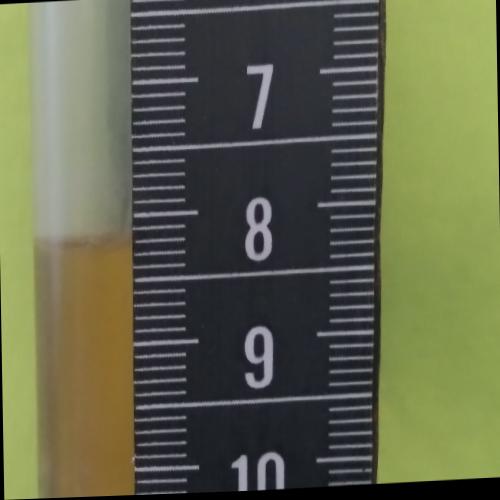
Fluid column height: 8.2 cm